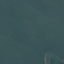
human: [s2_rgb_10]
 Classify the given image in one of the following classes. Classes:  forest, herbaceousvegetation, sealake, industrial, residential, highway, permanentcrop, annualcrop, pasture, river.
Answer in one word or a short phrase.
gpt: SeaLake